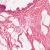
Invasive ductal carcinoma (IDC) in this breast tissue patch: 0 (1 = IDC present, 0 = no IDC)